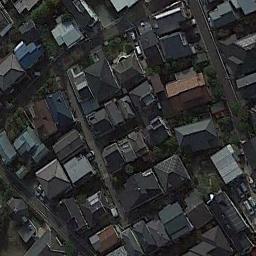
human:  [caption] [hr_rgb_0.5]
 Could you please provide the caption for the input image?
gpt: There are many roads and neatly arranged houses and large lawns in densely populated areas .

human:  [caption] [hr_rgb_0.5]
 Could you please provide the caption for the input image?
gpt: A dense residential area has lots of houses with different colors of roofs while some roads go through the residential area .

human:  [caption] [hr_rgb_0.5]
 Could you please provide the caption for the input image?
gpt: The dense residential is next to the road with some cars .

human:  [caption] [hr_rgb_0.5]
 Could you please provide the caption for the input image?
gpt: The houses stand in two rows .

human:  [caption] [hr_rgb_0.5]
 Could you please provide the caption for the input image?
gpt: There are buildings of different colors on a dense residential area .